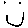
Label: smiley face